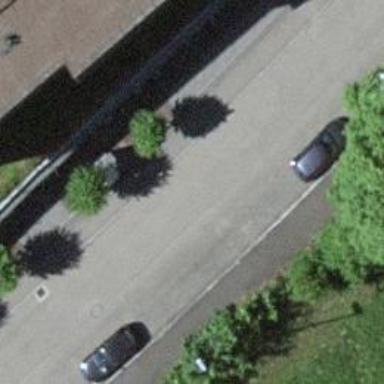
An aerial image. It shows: Sidewalk.